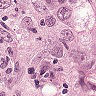
Metastatic tissue present: yes